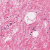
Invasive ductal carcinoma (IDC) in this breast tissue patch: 0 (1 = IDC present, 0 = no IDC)